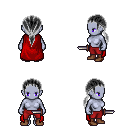
a pixel art fantasy rpg character, female body template, dark elf, purple skin, red cape, red pants, gray ponytail hairstyle, brown shoes, dagger, four views (front, back, left, right), 2x2 character sprite sheet, small pixel art, hard edges, no anti-aliasing